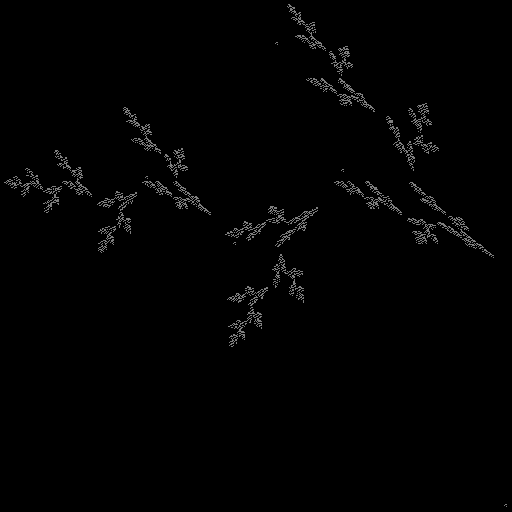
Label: bud